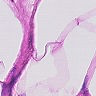
Metastatic tissue present: no